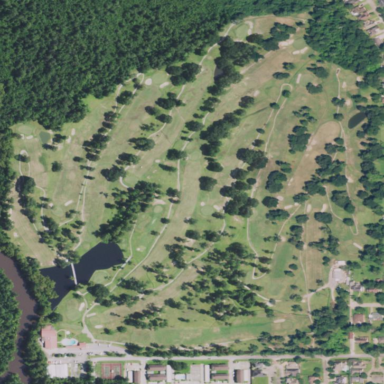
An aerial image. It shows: Golf course surrounded by greenery.